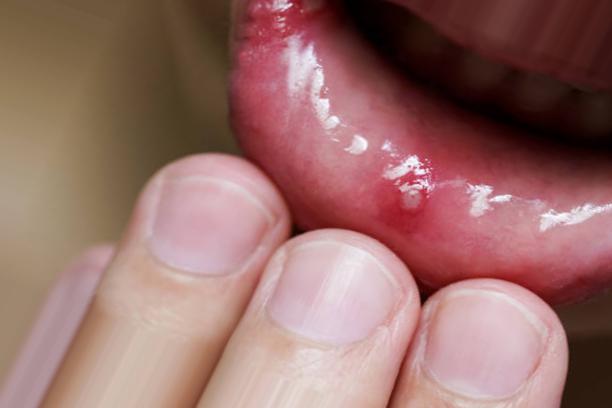
Condition: Mouth Ulcer